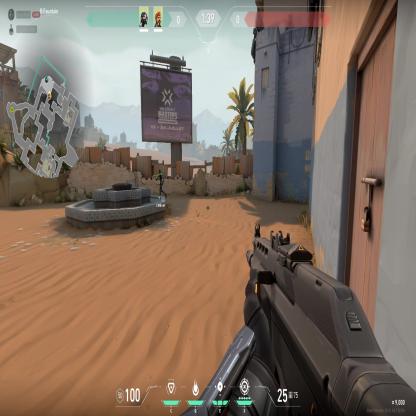
Label: teammate